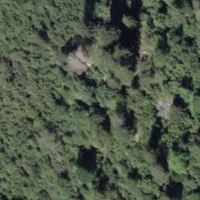
EUNIS habitat code: 43
Species observed at this site:
Salvia glutinosa